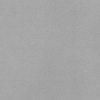
Label: dusty